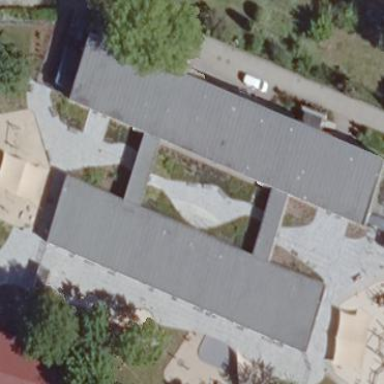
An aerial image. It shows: Kindergarten building.